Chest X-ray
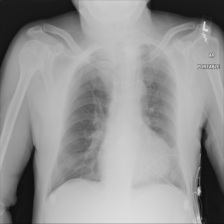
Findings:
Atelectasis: negative
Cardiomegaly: negative
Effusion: negative
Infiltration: negative
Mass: negative
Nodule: negative
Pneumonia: negative
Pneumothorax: negative
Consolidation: negative
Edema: negative
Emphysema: negative
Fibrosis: negative
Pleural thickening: negative
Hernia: negative